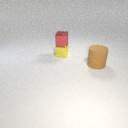
large brown rubber cylinder to the right of small yellow metal cube